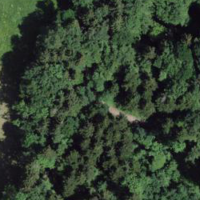
EUNIS habitat code: 44
Species observed at this site:
Cornus sanguinea